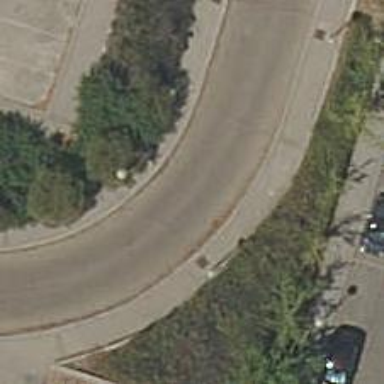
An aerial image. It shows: Road serving as parking aisle.